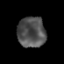
Tissue: prostate
Cell type: Epithelial cells
Senescence score: 0.3165
Nuclear area (px): 843
Mean DAPI intensity: 80.957